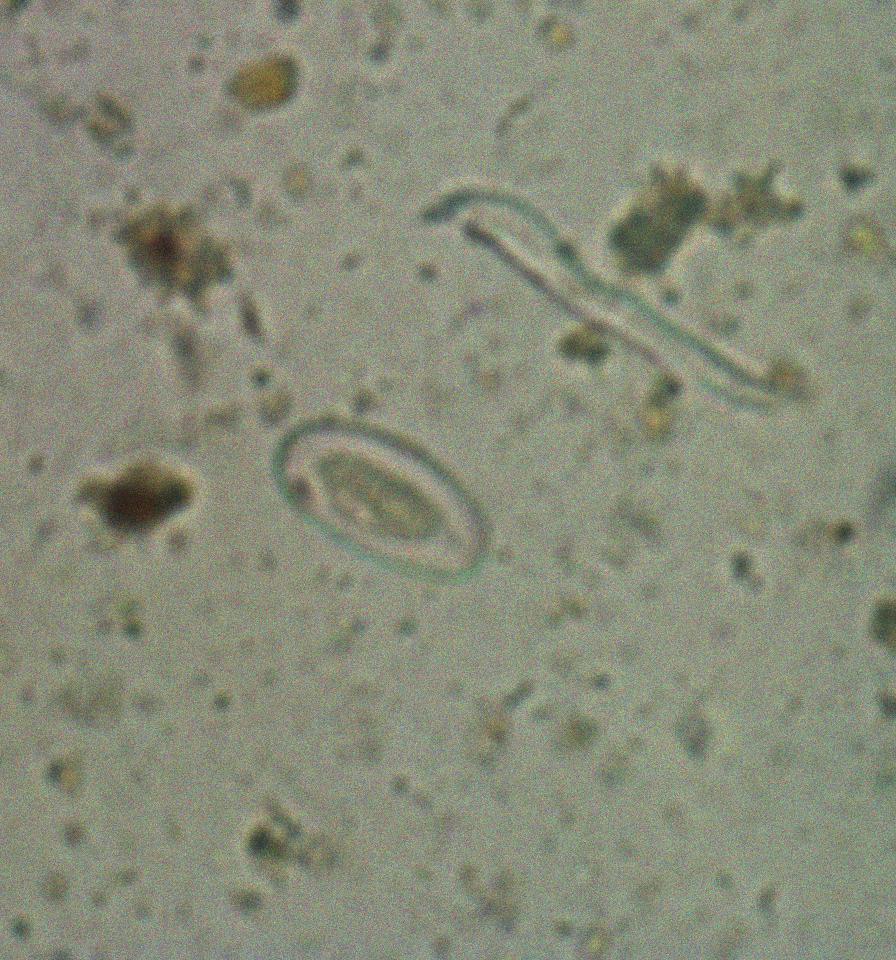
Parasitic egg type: Enterobius vermicularis